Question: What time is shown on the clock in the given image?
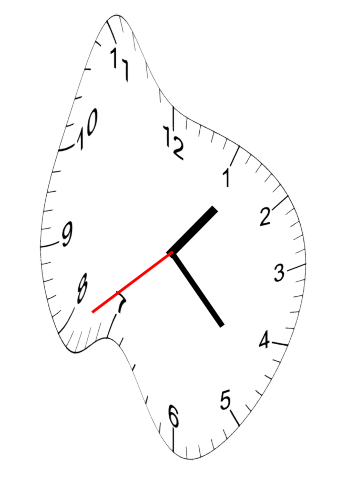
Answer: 01:22:39